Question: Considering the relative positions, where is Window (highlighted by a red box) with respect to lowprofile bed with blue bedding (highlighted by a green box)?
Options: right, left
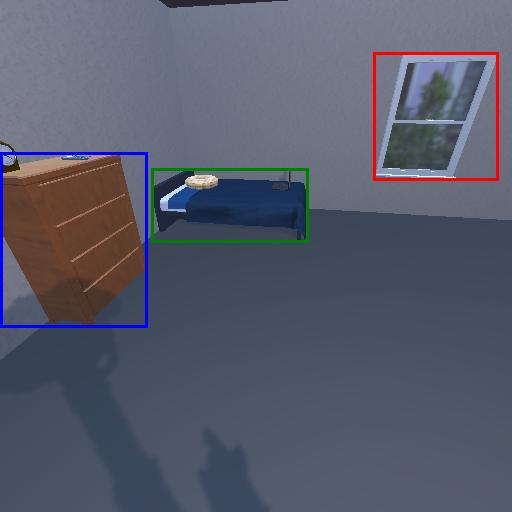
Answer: right